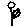
Label: flower